Question: When I change a charts source data with the following command:
'''
wksGraph.ChartObjects("Split").Chart.SetSourceData Source:=wksGraph.Range("$AA$2:$AE$" & FirstEmptyRow(wksGraphSplit.Range("$AA$3")) - 1)
'''
becomes the legend as you can see in this image. But can I instead tell Excel to treat as legend?

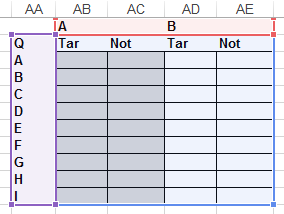
Answer: Would this not suffice? The solution would be to simply specify the correct labels by concatenating the values as desired.
'''
Range("AB2").Value = Range("AB1").Value & " " & Range("AB2").Value
Range("AC2").Value = Range("AC1").Value & " " & Range("AB2").Value
Range("AD2").Value = Range("AD1").Value & " " & Range("AD2").Value
Range("AE2").Value = Range("AE1").Value & " " & Range("AD2").Value
wksGraph.ChartObjects("Split").Chart.SetSourceData Source:=wksGraph.Range("$AA$2:$AE$" & FirstEmptyRow(wksGraphSplit.Range("$AA$3")) - 1
'''
I checked to see if you could hijack the legend entries, but it appears not.
From the <URL>, the text cannot be changed and is linked to the source:
> The text of a legend entry cannot be changed. LegendEntry objects support font formatting, and they can be deleted. No pattern
formatting is supported for legend entries. The position and size of
entries is fixed.